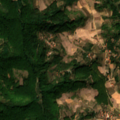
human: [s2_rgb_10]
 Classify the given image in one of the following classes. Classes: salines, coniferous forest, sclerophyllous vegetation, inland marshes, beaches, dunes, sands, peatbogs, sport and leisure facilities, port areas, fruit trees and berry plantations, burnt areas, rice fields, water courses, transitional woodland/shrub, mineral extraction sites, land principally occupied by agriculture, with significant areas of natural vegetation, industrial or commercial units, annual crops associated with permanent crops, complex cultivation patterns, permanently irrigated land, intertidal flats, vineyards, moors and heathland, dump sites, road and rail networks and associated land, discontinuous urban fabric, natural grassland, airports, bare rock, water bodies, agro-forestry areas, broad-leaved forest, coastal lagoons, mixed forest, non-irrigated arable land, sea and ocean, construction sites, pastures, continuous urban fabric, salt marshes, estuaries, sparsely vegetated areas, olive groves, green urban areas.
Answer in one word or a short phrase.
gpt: land principally occupied by agriculture, with significant areas of natural vegetation, broad-leaved forest, mixed forest